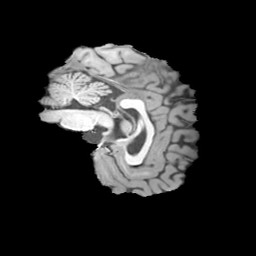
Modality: T1w
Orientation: sagittal
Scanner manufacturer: siemens
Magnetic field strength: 3 T
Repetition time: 2 s
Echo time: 0.0024 s